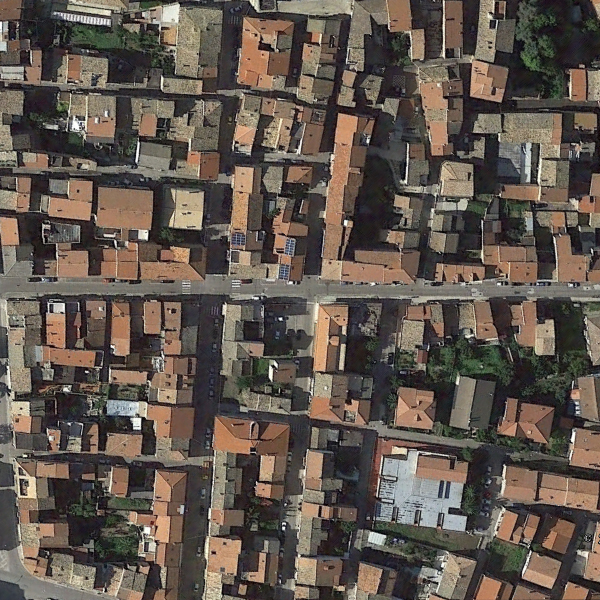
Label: DenseResidential